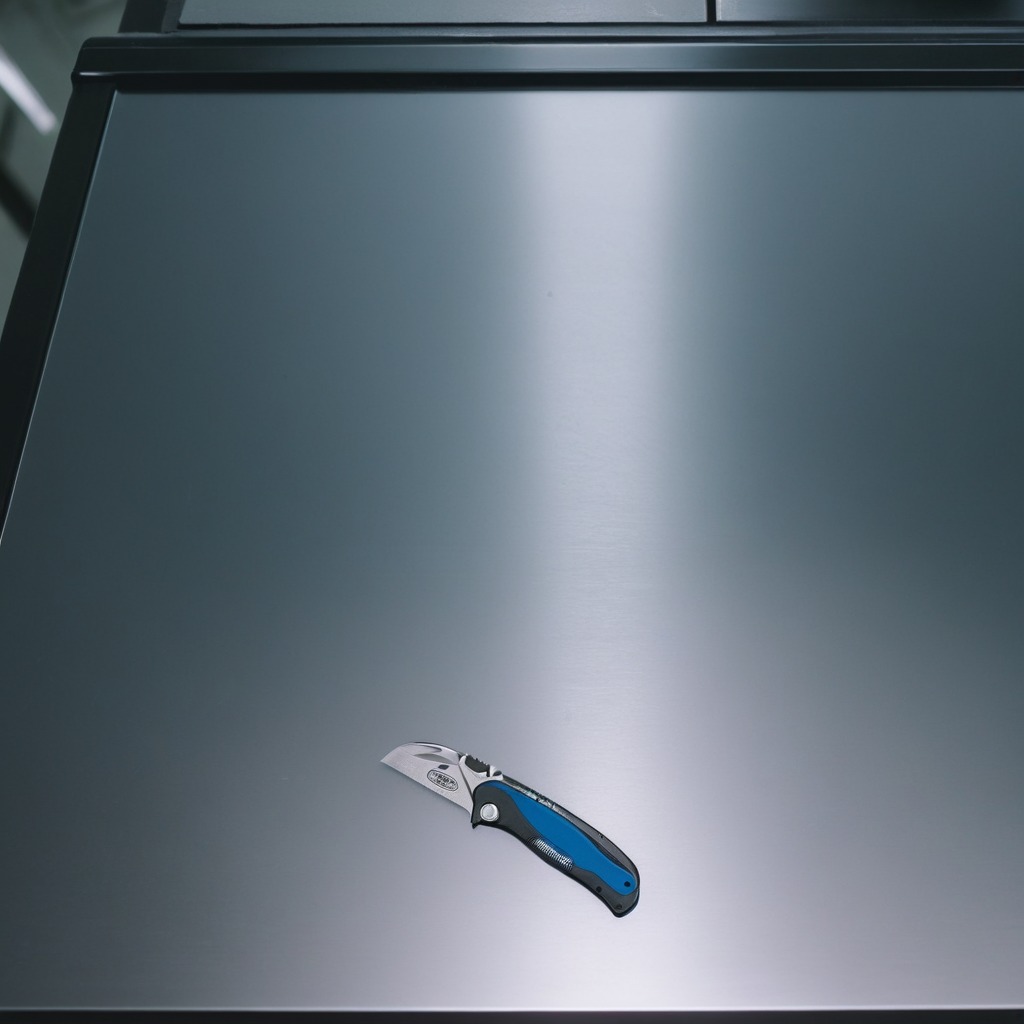
A utility knife lying on a metal table in a machine shop under fluorescent lights.